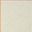
Piece: xx